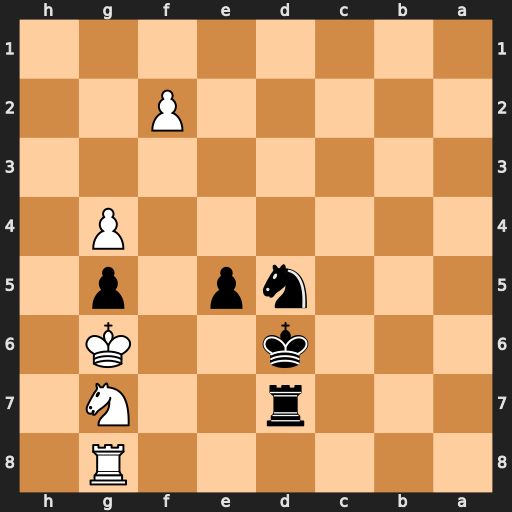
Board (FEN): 6R1/3r2N1/3k2K1/3np1p1/6P1/8/5P2/8
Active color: b
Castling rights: -
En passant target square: -
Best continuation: Ne7+ Kxg5 Nxg8